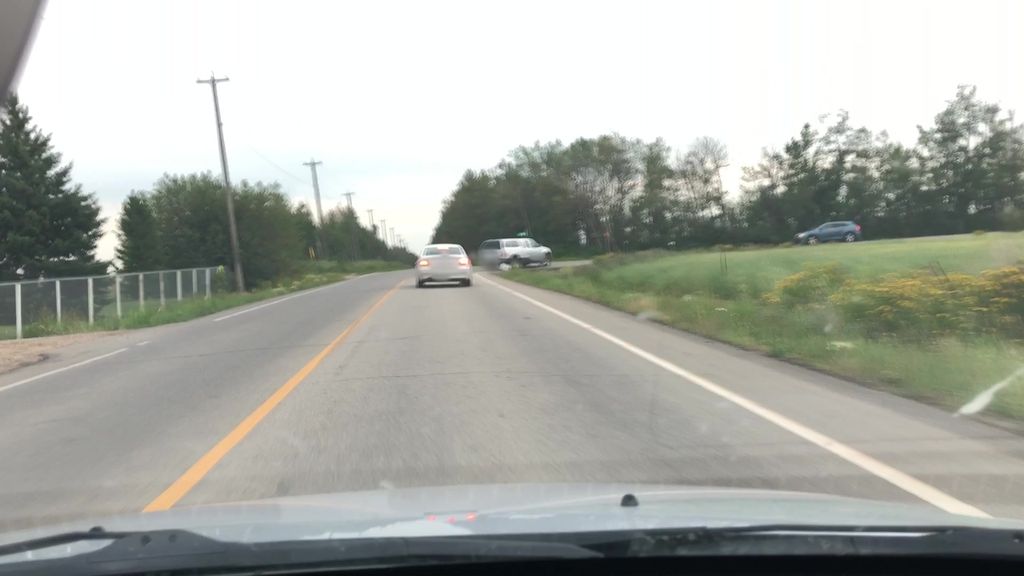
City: edmonton